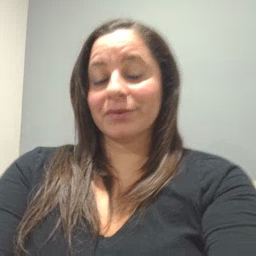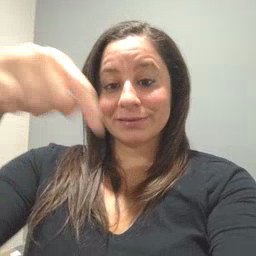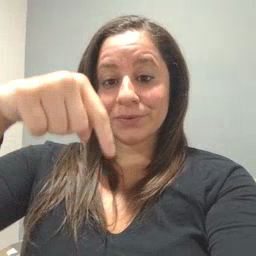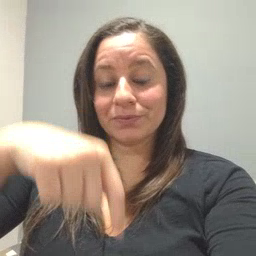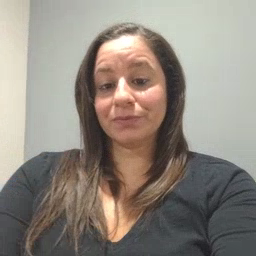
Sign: down